Interaction volume radius: 10 \u00c5
Interaction volume height: 50 \u00c5
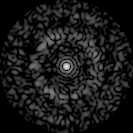
Disorder parameter: 0.8417